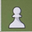
Piece: wP